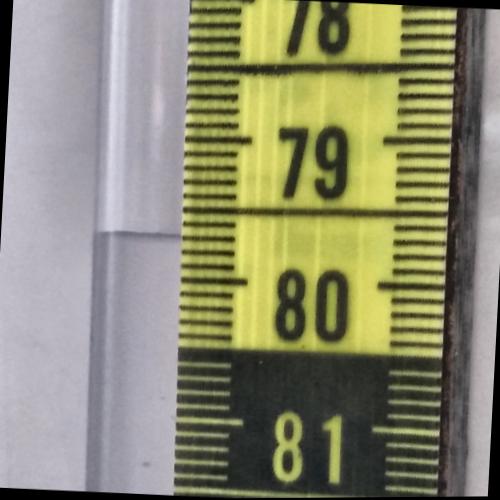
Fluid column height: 79.7 cm